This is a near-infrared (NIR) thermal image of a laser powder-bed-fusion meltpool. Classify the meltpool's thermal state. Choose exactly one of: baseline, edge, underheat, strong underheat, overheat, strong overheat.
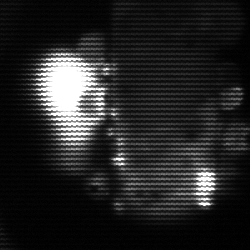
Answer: strong underheat